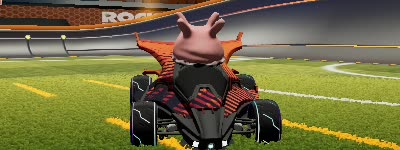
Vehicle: aftershock